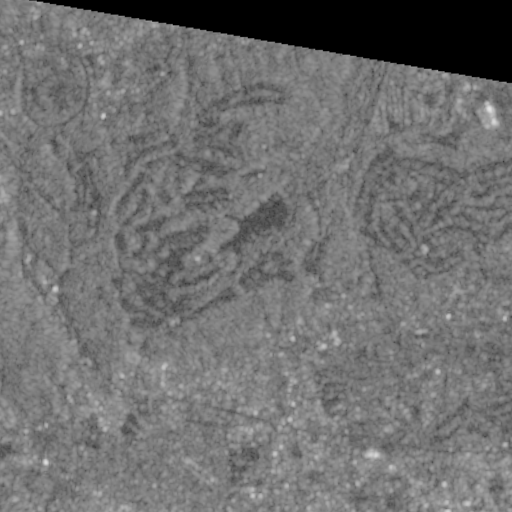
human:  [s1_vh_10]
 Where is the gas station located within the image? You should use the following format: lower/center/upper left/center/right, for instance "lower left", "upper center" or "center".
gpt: The gas station is located in the lower right of the image.
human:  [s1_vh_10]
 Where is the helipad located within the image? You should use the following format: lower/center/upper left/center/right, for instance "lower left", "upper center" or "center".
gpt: The helipad is located in the center of the image.
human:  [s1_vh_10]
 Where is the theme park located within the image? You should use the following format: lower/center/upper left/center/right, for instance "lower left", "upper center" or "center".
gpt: The theme park is located in the center of the image.
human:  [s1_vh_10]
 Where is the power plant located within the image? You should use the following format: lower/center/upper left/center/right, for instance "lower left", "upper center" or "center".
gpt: There is no power plant in the image.

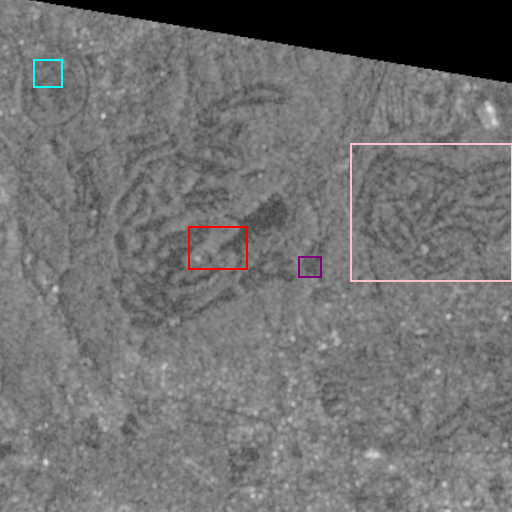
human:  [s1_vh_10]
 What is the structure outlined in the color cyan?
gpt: The structure outlined in cyan is a crop field.
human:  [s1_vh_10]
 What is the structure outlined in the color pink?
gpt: The structure outlined in pink is a park.
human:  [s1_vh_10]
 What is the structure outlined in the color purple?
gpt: The structure outlined in purple is a parking lot.
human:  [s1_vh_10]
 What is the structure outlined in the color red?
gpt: The structure outlined in red is a theme park.
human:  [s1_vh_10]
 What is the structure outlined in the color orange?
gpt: There is no orange outline.